Question: This is the admin panel of my newly installed, unaltered install of Magento 2.2.5 in XAMPP 7.0.30 / PHP 7.0.30:

I am brand new to this, but I have done my best to find an answer or even just a solution on my own. I need help.
I do not see any folder with the path localhost/pub/static//adminhtml/Magento/backend/en_US/extjs/resources/css/
I've been struggling with this all week. I've fresh installed both XAMPP and Magento, trying multiple versions.
I've tried different browsers, and changing my browsers settings, and clearing my browsers.
I've tried installing XAMPP and Magento on MacOS instead, and found a new issue, that prevented me from even getting to this step, which I then banged my head against for 6 hours or so before giving up and going back to Windows.
I've pored over the web trying to find a solutions, but I can't even find anyone with the same issue.
Obviously, I am doing something wrong... and I want to know what, but I just can't seem to find any answers.
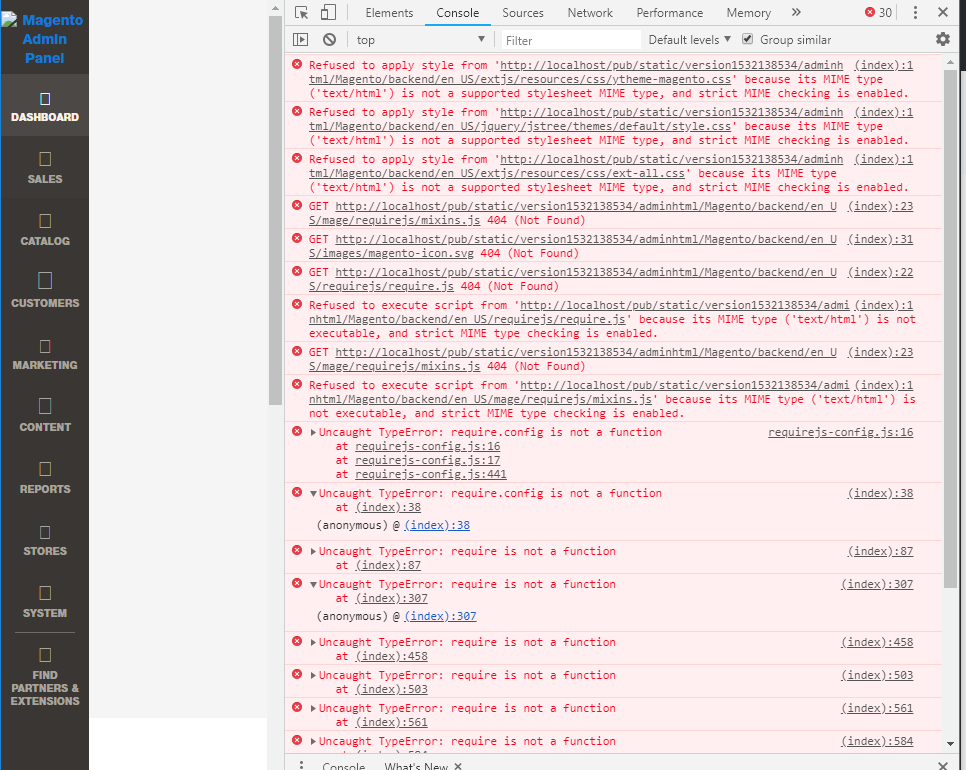
Answer: Solution:
If anyone is having the same issue, here is what worked for me.
I added "C:\xampp\php" to my system variables/path.
1. Search "System Properties" from the start menu and open it.(New Window)
2. Select the "Advanced" tab.
3. Click "Environment Variables". (New Window)
4. From "System Variables", select "Path".
5. Click "Edit"
6. Click "New"
7. Type "C:\xampp\php"
8. Hit "OK" x3.
This appears to have allowed me to use php commands in my command prompt.
Then, I ran the setup for the Magento file in "C:\xampp\htdocs\Magento\bin". (This may be redundant.)
[You can see a full list of available commands with "C:\xampp\htdocs\Magento\bin php Magento"]
1. Open a command prompt. (win+r, cmd, enter).
2. Navigate to the bin folder. (cd c:\xampp\htdocs\Magento{*this may be unique to your setup}\bin, enter)
3. Run the setup. (php Magento setup:install)
Finally, I deployed all static view files.
1. In the same directory as before deploy static files. (php Magento setup:static-content:deploy, enter)
After this, in a browser, I navigated to localhost/Magento, and ran through the Magento setup again, and the issue is resolved.
<URL>